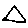
Label: triangle